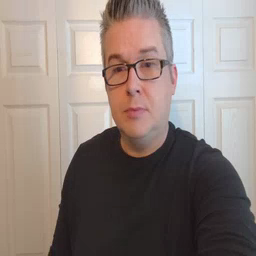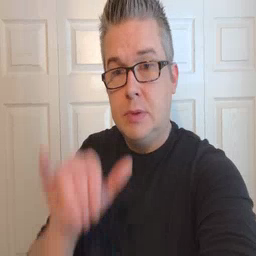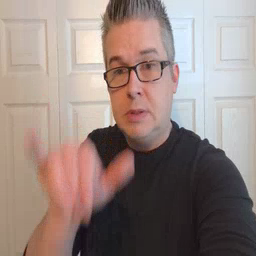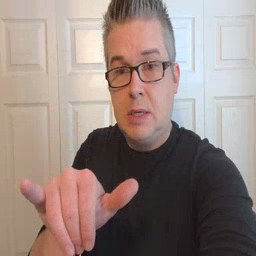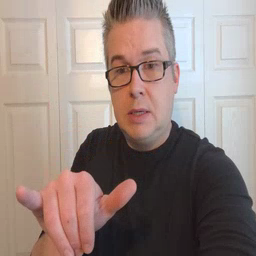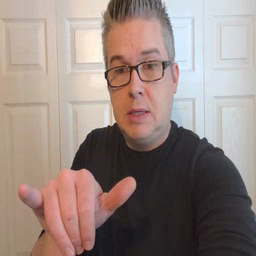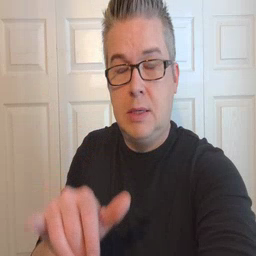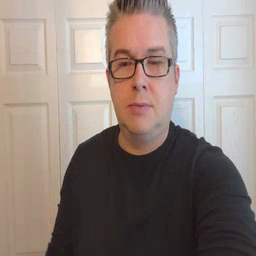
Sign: stay